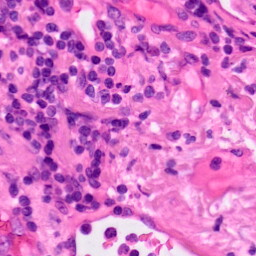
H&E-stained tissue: Lung